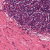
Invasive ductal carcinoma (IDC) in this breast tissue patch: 0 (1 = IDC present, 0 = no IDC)